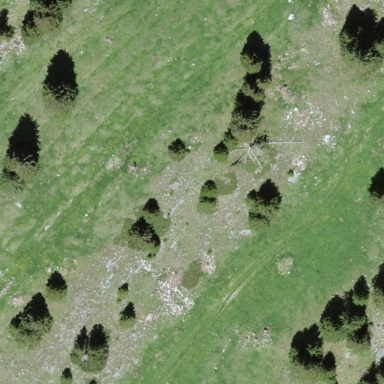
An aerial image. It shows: Forest area.